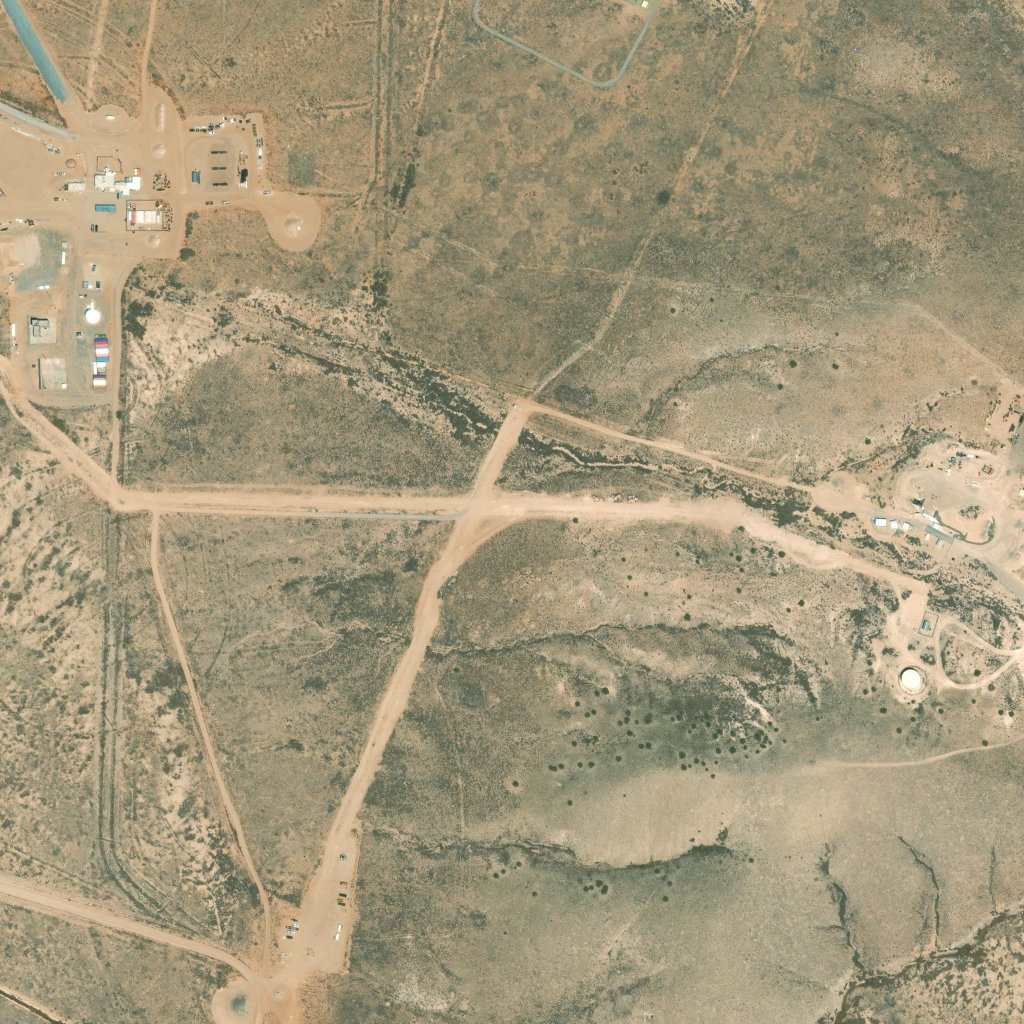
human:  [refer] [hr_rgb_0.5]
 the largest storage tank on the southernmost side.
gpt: <box>[[88, 65, 89, 67, 0]]</box>